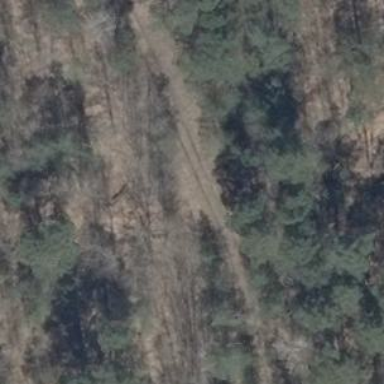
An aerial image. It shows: Dirt track road with grade 4 track type.